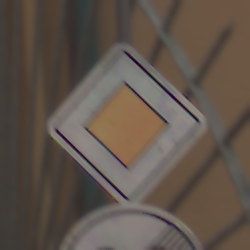
Verkehrszeichen: Vorfahrtsstrasse
Zusatzzeichen unten: EndeGeschwindigkeit90
Umgebung: Outdoor, Urban
Tageszeit: Midday
Wetter: Overcast
Licht: Natural
Jahreszeit: NotSpecified
Kontrast: LowContrast